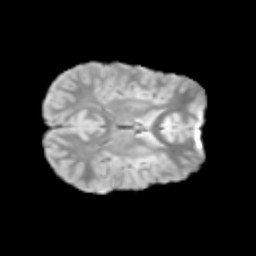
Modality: T2w
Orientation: axial
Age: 9
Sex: male
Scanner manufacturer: siemens
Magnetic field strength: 3 T
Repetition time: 3.8 s
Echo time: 0.07 s